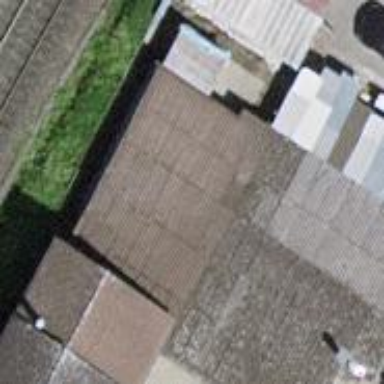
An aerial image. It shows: Shed building.